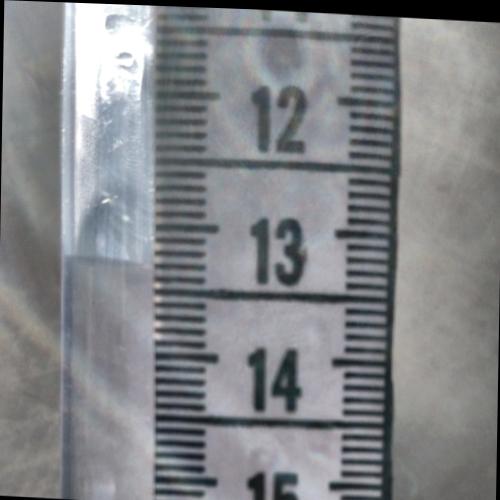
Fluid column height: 13.3 cm